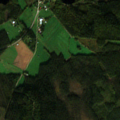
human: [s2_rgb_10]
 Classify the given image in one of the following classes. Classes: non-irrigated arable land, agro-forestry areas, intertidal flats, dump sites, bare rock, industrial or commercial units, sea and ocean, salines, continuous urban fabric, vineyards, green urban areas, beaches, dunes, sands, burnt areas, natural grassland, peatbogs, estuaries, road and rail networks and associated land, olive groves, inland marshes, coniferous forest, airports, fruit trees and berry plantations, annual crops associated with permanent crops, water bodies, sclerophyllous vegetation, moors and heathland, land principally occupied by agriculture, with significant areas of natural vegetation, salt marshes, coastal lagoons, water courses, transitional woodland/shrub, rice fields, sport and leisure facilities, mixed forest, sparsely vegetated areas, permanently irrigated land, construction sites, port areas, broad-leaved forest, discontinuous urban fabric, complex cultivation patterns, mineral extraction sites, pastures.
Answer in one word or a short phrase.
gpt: land principally occupied by agriculture, with significant areas of natural vegetation, coniferous forest, water bodies